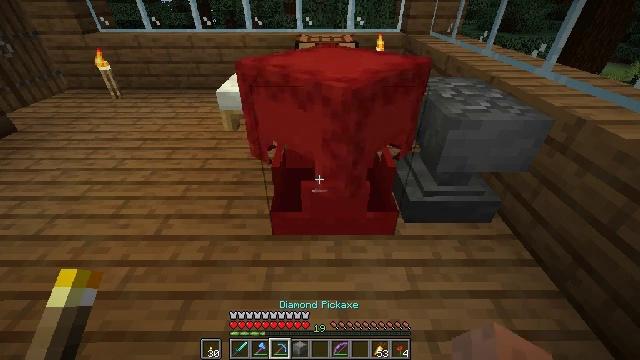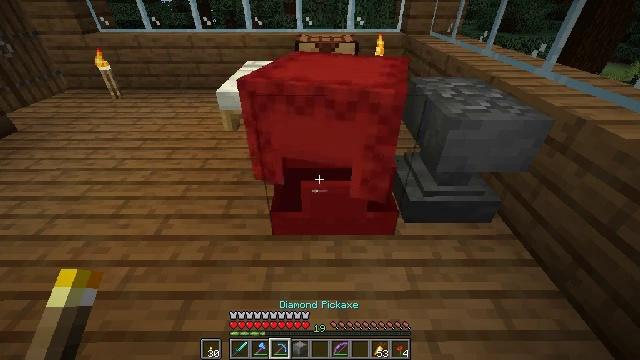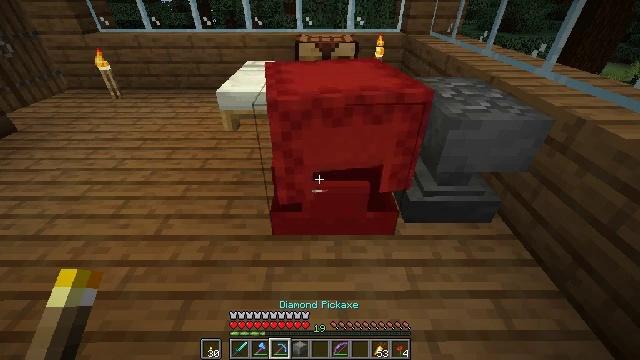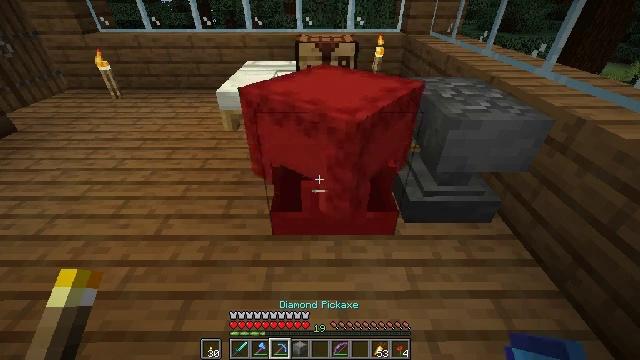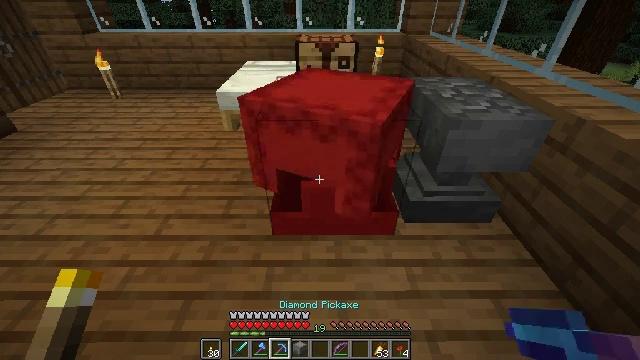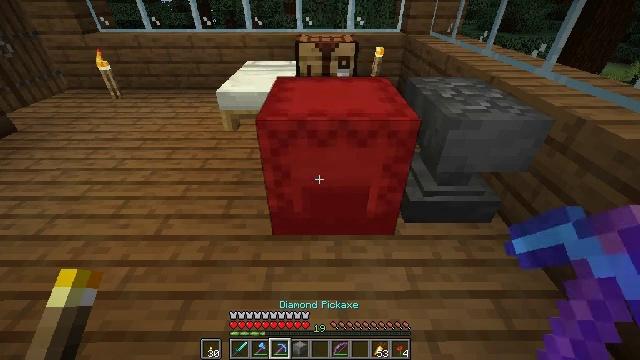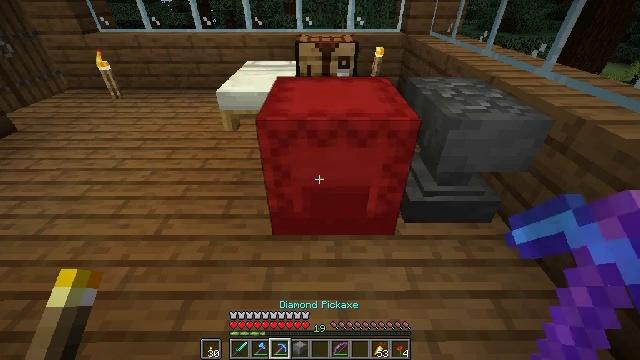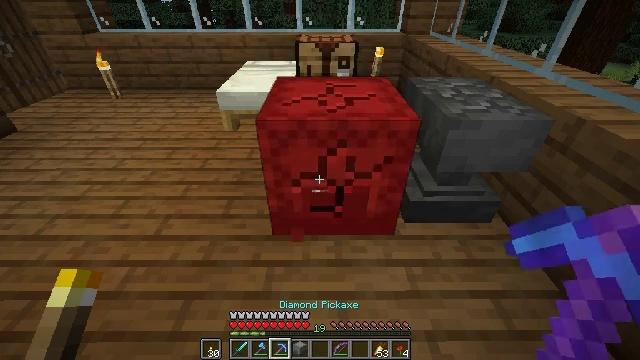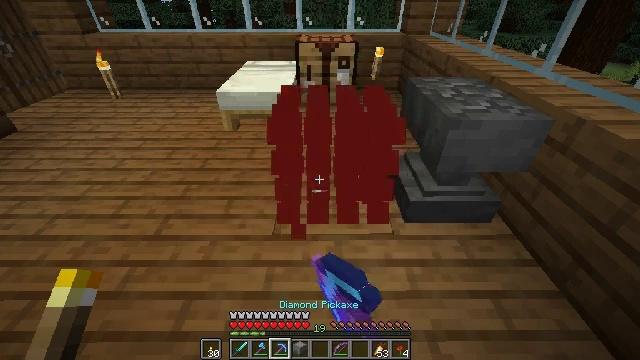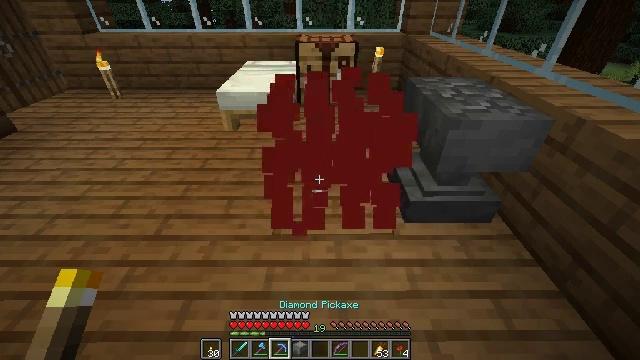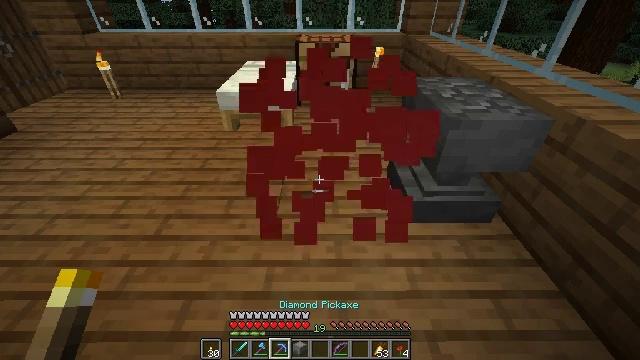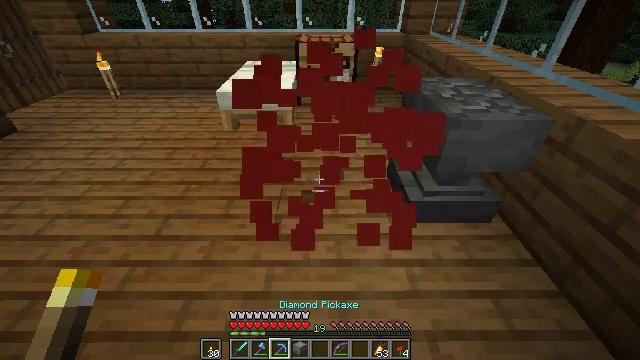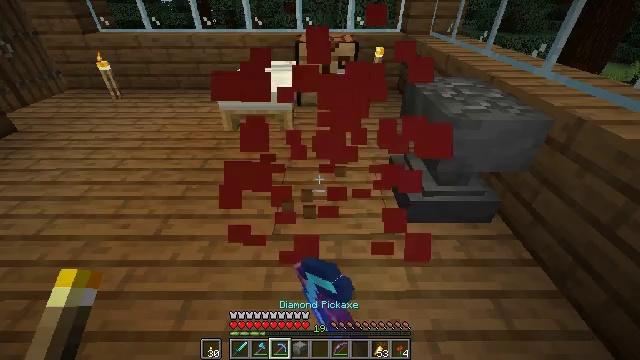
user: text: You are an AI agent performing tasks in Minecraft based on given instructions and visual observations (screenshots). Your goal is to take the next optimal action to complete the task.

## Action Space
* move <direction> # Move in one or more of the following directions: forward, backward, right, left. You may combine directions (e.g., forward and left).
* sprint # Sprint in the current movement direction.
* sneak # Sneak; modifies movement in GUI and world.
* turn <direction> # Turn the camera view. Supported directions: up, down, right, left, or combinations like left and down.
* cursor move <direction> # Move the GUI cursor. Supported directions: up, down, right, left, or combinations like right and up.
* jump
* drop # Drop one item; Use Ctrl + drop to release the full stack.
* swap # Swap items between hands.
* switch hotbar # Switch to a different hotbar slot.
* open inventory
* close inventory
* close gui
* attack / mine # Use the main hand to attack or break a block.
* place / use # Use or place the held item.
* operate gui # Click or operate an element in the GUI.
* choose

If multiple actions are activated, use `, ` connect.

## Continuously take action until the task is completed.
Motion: motion action
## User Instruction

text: Mine the red shulker box.
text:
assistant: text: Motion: switch to hotbar 3
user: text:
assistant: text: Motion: no_op
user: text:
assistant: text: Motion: no_op
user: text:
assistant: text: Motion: no_op
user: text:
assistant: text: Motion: no_op
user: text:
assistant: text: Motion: no_op
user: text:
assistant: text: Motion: attack / mine
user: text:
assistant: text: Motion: attack / mine
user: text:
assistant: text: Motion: attack / mine
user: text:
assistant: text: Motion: attack / mine
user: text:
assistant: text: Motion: attack / mine
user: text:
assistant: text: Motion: attack / mine
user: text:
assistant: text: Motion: no_op